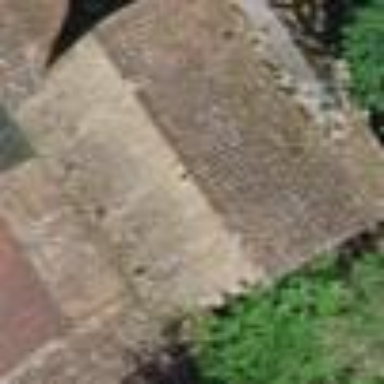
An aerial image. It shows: Rural barn.